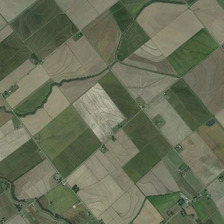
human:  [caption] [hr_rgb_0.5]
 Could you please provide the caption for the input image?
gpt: some fields are planted with tall trees .

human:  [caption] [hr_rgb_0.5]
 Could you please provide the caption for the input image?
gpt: a large amount of farmland has been planted on the land .

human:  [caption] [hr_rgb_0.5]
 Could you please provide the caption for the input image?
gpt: a large amount of farmland has been planted on the land .

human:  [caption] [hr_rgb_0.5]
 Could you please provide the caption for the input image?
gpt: some fields are planted with tall trees .

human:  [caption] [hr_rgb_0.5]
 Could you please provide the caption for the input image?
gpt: a large amount of farmland has been planted on the land .